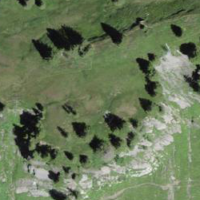
EUNIS habitat code: 43
Species observed at this site:
Eriophorum vaginatum